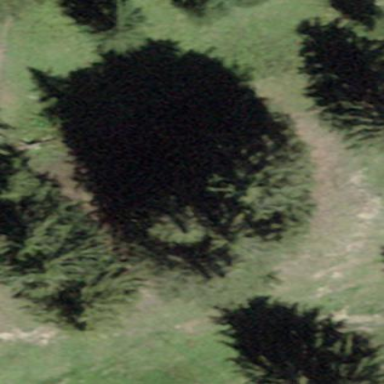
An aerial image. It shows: Forest area.